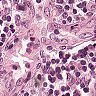
Metastatic tissue present: yes